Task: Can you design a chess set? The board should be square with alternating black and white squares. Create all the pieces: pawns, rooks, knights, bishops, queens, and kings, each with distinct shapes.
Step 1466:
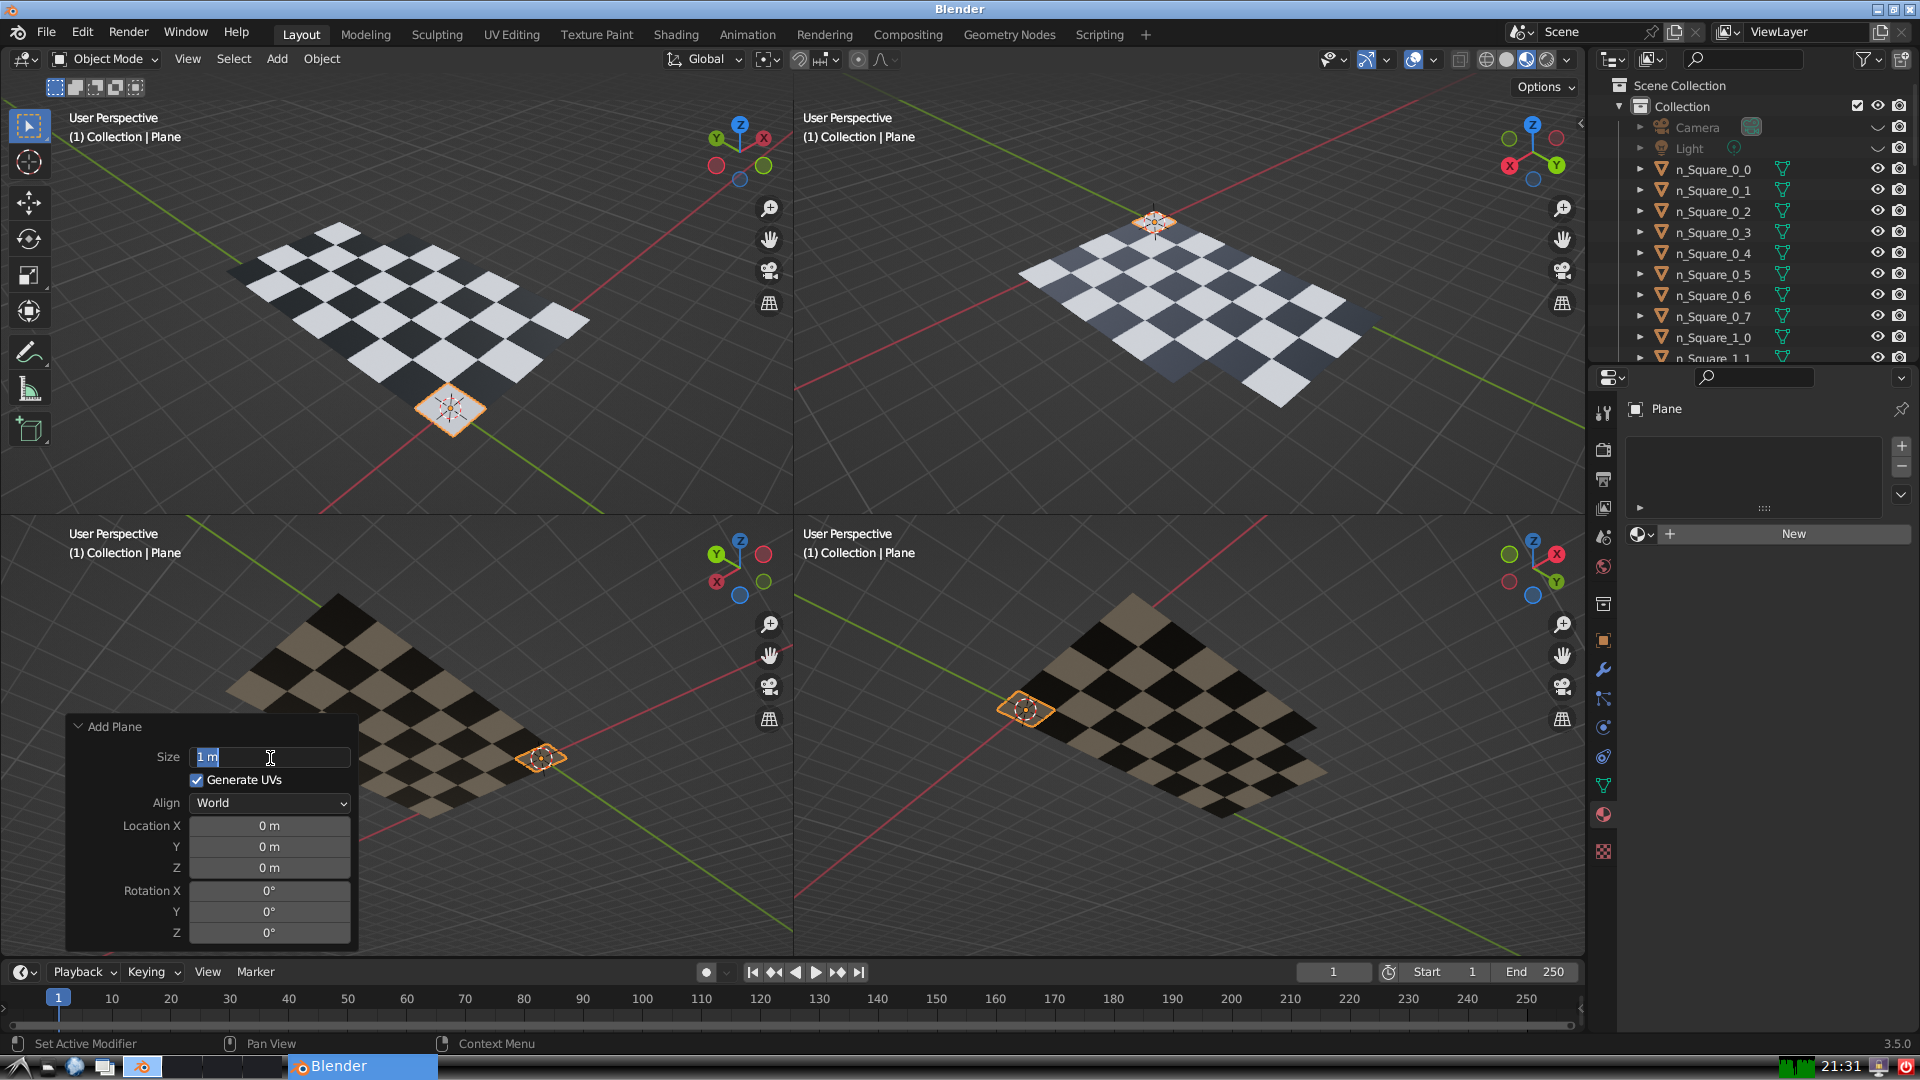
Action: input_text: 1.0